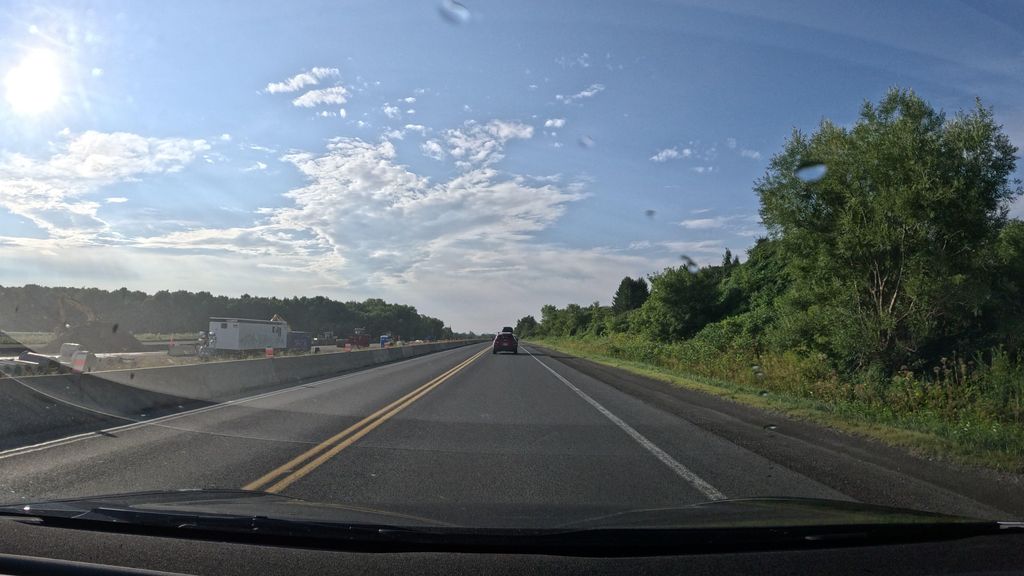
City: montreal